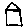
Label: house